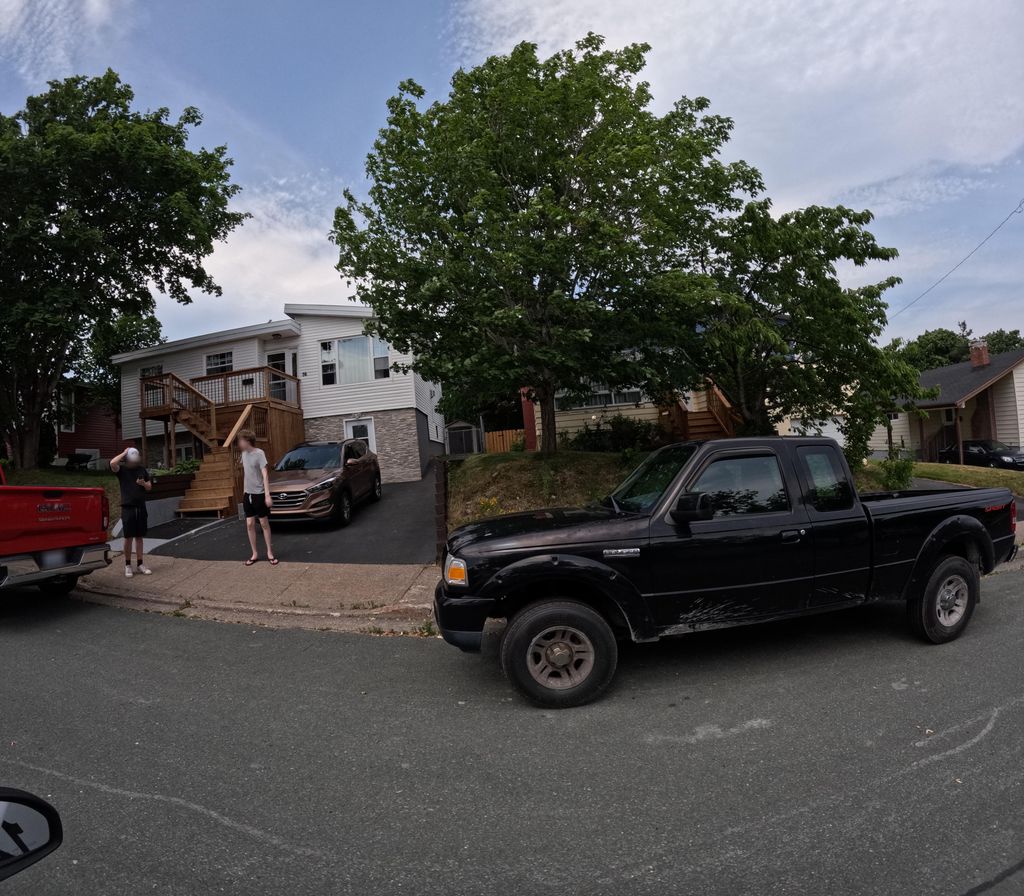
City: st_johns